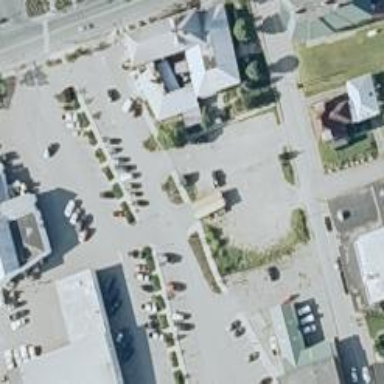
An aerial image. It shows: Marketplace.